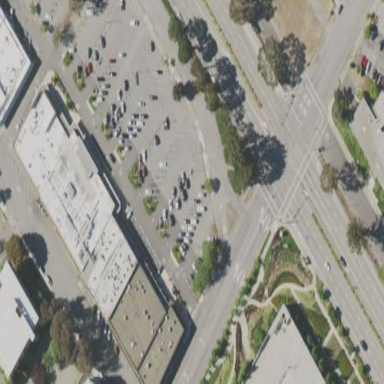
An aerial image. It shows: Commercial building.